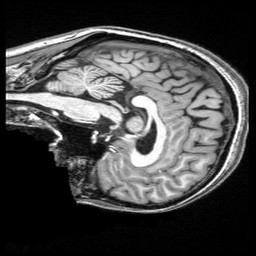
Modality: T1w
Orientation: sagittal
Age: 31
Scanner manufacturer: siemens
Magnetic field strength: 3 T
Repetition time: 2.5 s
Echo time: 0.00343 s